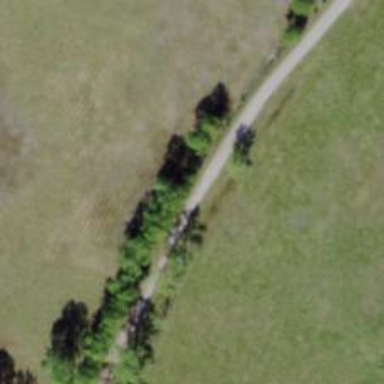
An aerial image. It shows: Abandoned railway near residential road.